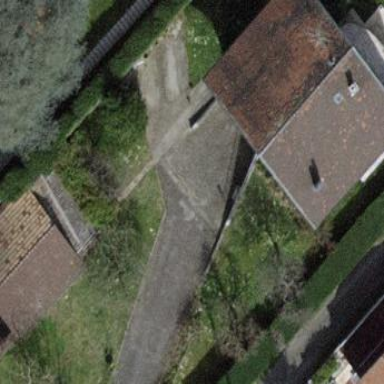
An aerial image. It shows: Garden enclosed by fence.